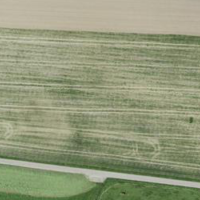
EUNIS habitat code: 52
Species observed at this site:
Pernis apivorus